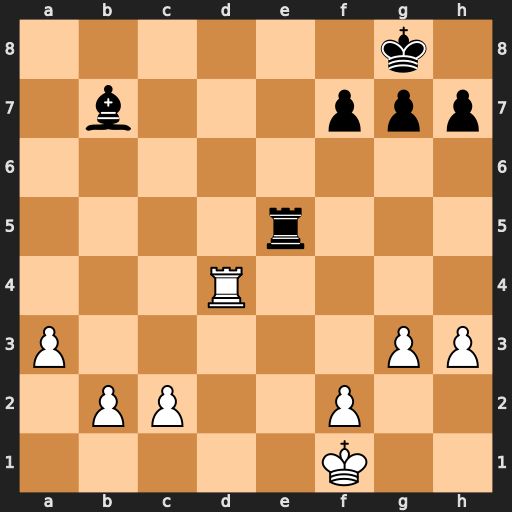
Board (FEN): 6k1/1b3ppp/8/4r3/3R4/P5PP/1PP2P2/5K2
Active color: w
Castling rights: -
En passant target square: -
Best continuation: Rd8+ Re8 Rxe8#